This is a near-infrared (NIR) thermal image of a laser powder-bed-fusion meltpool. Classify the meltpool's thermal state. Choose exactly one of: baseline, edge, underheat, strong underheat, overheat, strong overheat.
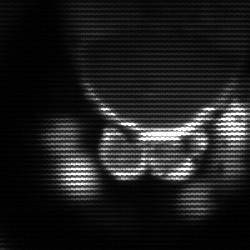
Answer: baseline